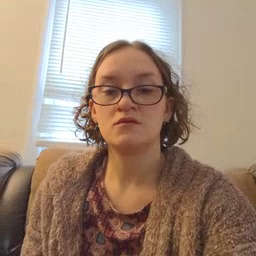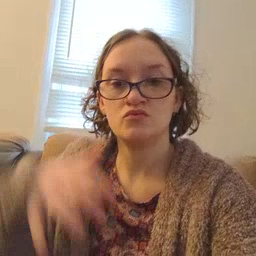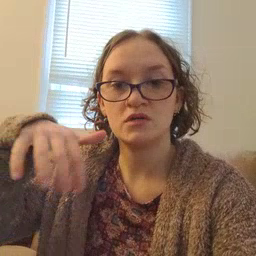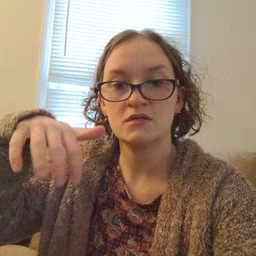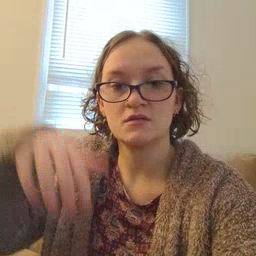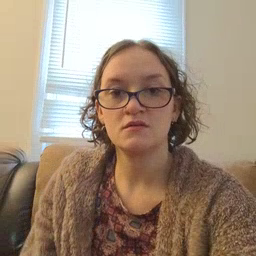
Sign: rain